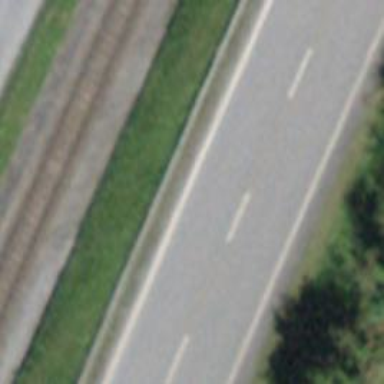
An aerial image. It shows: Asphalt road classified as primary highway.